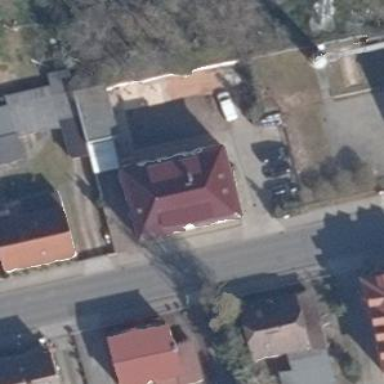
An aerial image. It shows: White apartment building with hipped roof. The roof is colored black.